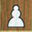
Piece: wP